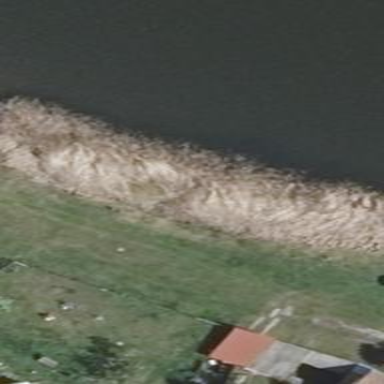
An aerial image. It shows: Reedbed wetland area.